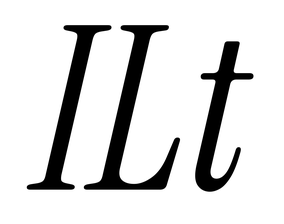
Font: InstrumentSerif-Italic